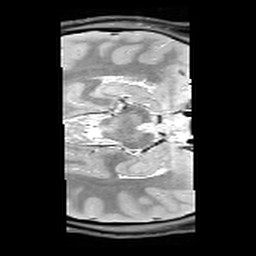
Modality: PDw
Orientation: axial
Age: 26
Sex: male
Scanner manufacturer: siemens
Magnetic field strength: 3 T
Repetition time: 6.49 s
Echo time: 0.016 s